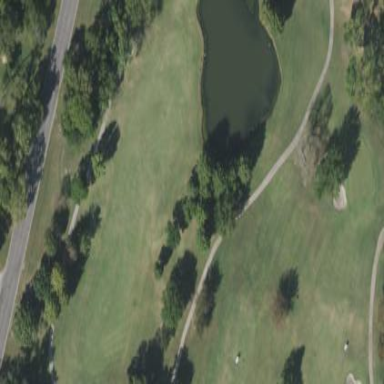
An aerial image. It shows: Golf fairway surrounded by grass.